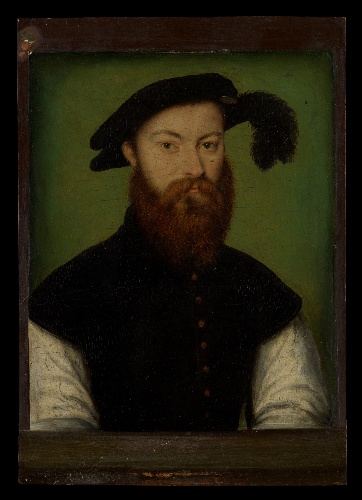
Title: Portrait of a Man with a Black-Plumed Hat
Artist: Corneille de Lyon
Artist bio: Netherlandish, The Hague, active by 1533–died 1575 Lyons
Date: ca. 1535–40
Object type: Painting
Classification: Paintings
Medium: Oil on wood
Dimensions: 7 x 5 1/2 in. (17.8 x 14 cm); with added strips, 8 1/2 x 6 in. (21.6 x 15.2 cm)
Department: European Paintings
Credit line: The Jules Bache Collection, 1949
Accession year: 1949
Repository: Metropolitan Museum of Art, New York, NY
Tags: Men|Portraits